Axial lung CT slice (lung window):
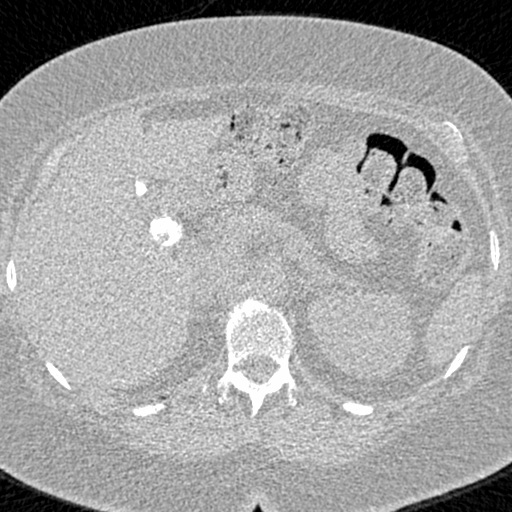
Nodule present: no